Question: I come from SDL and there I had a function called <URL>, which returned magically a const char * with the internal error. Here's my piece of code on Allegro 5:
'''
#include "game.h"
ALLEGRO_BITMAP *load_bmp(const char *s) {
ALLEGRO_BITMAP *bmp = nullptr;
bmp = al_load_bitmap(s);
if (!bmp) {
al_show_native_message_box(display,
"Fatal Error!",
"Failed to load: " ,
s,
NULL,
ALLEGRO_MESSAGEBOX_ERROR);
al_destroy_display(display);
return nullptr;
}
return bmp;
}
ALLEGRO_BITMAP *player = load_bmp("GFX\player_up.bmp");
'''
The file is ok and I can load directly from al_load_bitmap, but, since I've added my personal function, Allegro crashes and gives me its error dialog (So, bmp must be a nullptr). The problem is that this error for me is absolutely useless, and I need to know what's happening inside Allegro (So, something like al_get_error() would be awesome). How do I know what happened?

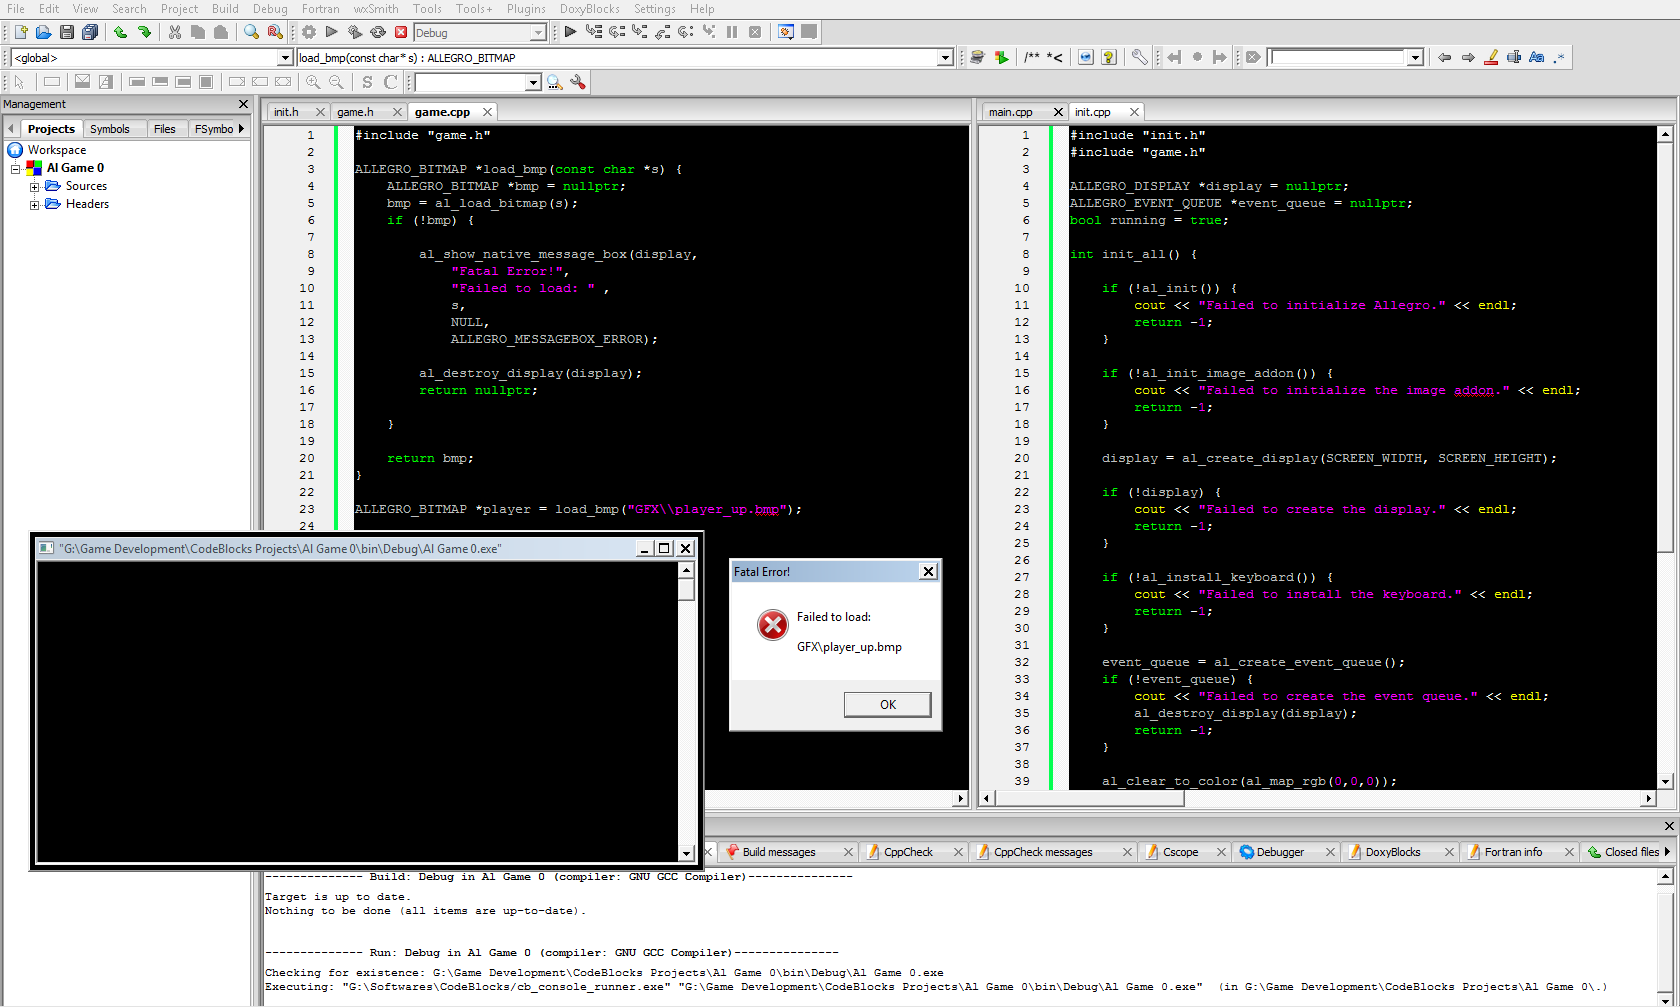
Answer: Is the variable player at file scope; in other words, is it initialised before your 'main' runs and has a chance to initialise the allegro library?
Assuming this is the case, try changing the line to
'''
ALLEGRO_BITMAP *player = nullptr;
'''
and initialise it in a function that you call at the appropriate time during program start-up, like:
'''
void init_game_bitmaps()
{
player = load_bmp("GFX\player_up.bmp");
// Other initialisation here ...
}
'''
calling it like:
'''
// Somewhere in main, or an appropriate function call:
init_game_bitmaps();
'''